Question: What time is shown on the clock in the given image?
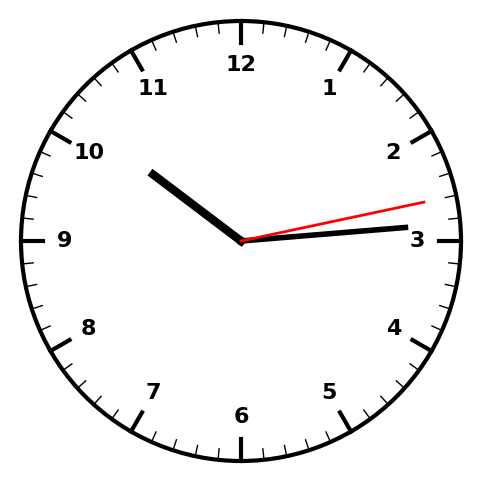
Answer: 10:14:13